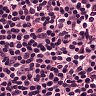
Metastatic tissue present: no